Interaction volume radius: 5 \u00c5
Interaction volume height: 10 \u00c5
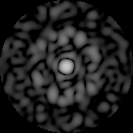
Disorder parameter: 0.7876